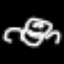
Label: frog